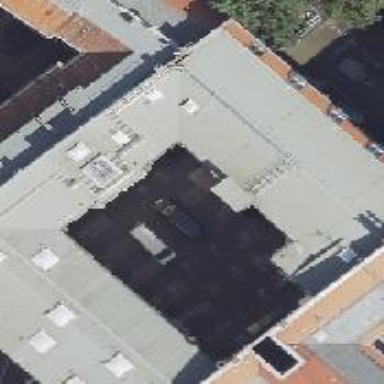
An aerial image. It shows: Commercial building.